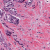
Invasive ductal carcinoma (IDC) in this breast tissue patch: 1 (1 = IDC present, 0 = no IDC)